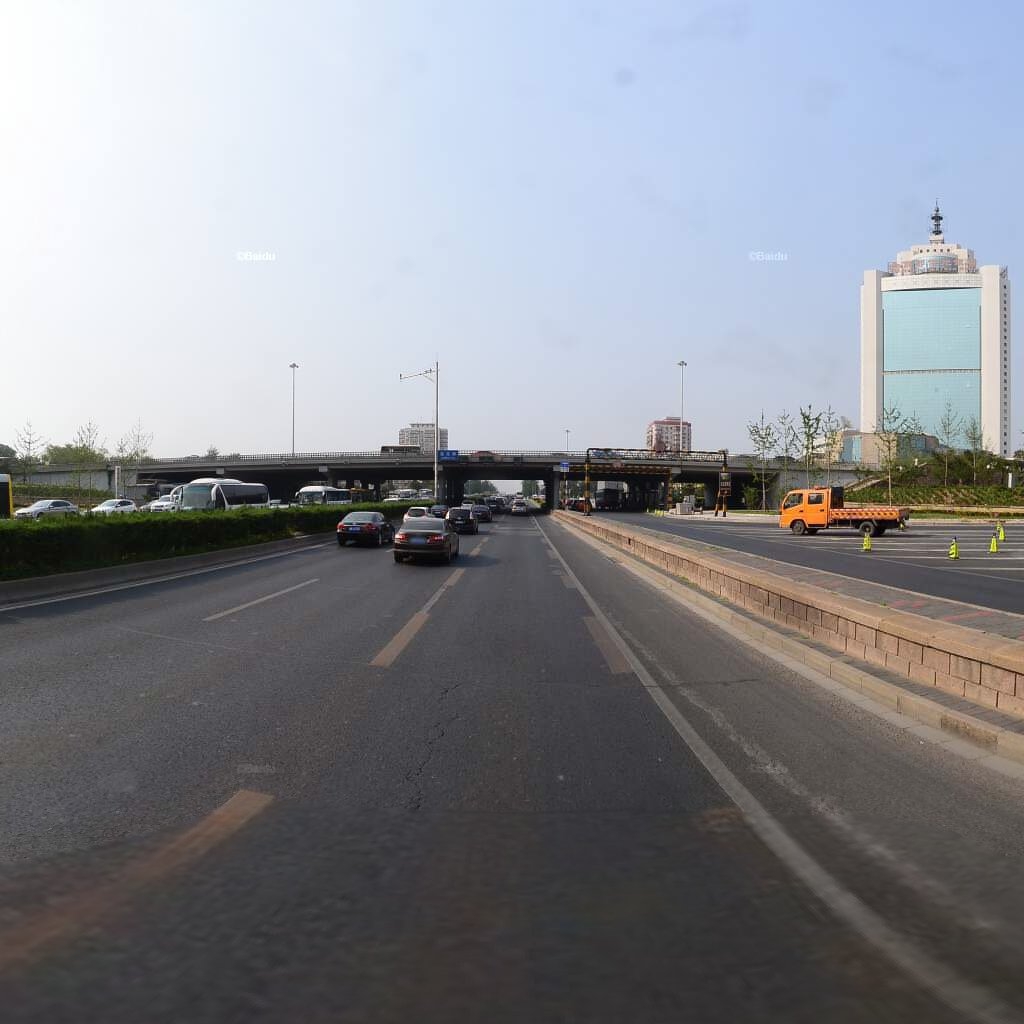
Region: Haidian
Road damage annotations: longitudinal crack, transverse patch